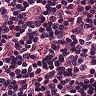
Metastatic tissue present: no